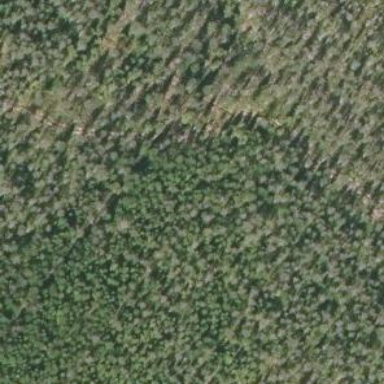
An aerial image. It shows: Woodland with needle-leaved trees.